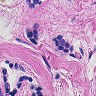
Metastatic tissue present: yes